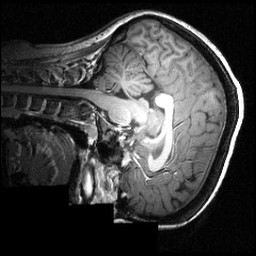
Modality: T1w
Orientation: sagittal
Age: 22
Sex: female
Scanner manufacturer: siemens
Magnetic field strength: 3.951 T
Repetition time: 1.5 s
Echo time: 0.00335 s